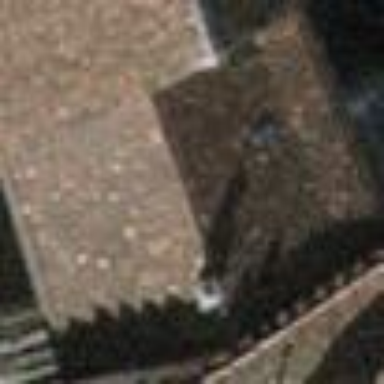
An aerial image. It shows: Historic city gate building.